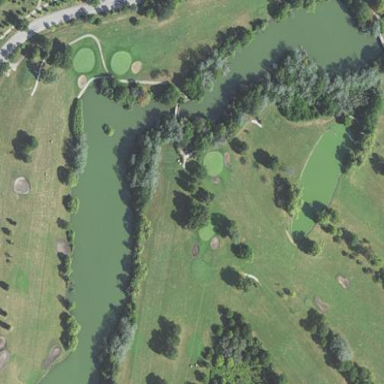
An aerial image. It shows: Golf course.